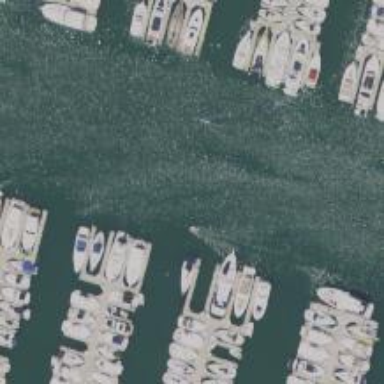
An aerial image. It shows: Marina with harbor.